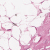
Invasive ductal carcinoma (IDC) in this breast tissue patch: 0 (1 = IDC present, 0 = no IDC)